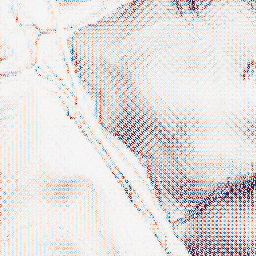
Category: wavelet
Decomposition family: wavelet_dwt
Decomposition parameters: wavelet: haar
level: 1
Upsampling method: regularized
Upsampling parameters: scale: 4
lambda_reg: 0.1
Upsampling scale: 4